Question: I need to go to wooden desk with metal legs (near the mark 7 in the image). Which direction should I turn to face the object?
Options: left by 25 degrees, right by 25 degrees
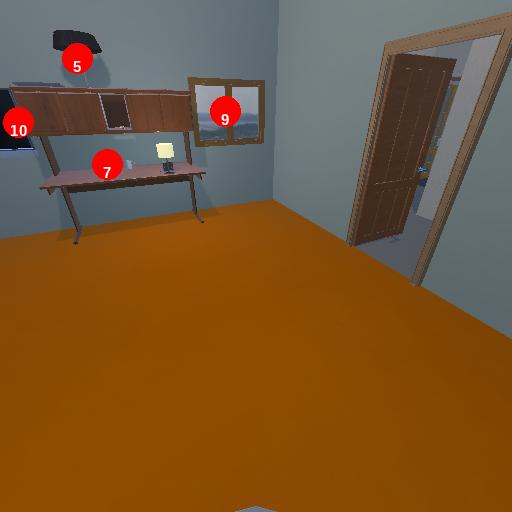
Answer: left by 25 degrees